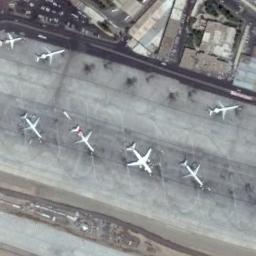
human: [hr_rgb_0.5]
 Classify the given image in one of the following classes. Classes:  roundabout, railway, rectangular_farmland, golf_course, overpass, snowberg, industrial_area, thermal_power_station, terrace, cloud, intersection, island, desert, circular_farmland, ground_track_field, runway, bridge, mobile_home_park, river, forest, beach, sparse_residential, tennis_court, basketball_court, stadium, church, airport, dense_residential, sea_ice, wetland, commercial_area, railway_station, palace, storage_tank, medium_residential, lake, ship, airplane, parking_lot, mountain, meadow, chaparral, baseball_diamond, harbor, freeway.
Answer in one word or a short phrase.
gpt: airplane